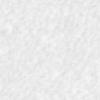
Label: no_change